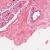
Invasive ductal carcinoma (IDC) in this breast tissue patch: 0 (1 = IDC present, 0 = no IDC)